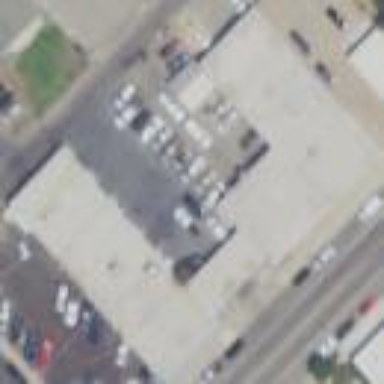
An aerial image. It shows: Building that houses car shop.